Question: I experience strange situation: when I put check box by code, it has diffrent style then check box added by xml file.
this is the dynamically adding the check boxes:
'''
LinearLayout checkboxGroup = (LinearLayout) v.findViewById(R.id.category_checkbox_group);
for(String category : categories) {
CheckBox checkBox = new CheckBox(getActivity());
checkBox.setText("dynamically added");
checkBox.setOnClickListener(mCategoryChecked);
checkboxGroup.addView(checkBox);
}
'''
fragment of xml:
'''
<LinearLayout
android:id="@+id/category_checkbox_group"
android:layout_width="match_parent"
android:layout_height="wrap_content"
android:layout_gravity="center_horizontal"
android:orientation="vertical">
<CheckBox
android:layout_width="match_parent"
android:layout_height="wrap_content"
android:text="xml added" />
</LinearLayout>
'''
So after all I have one checkbox form xml and few checkboxes from code.
The screen looks like below:

so my questions are:
1. what style is default for dynamic views?
2. how to apply this style to xml's views?
3. is a easy way to change box in check box?
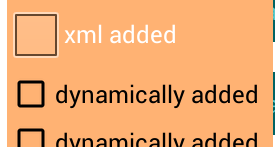
Answer: 1. The style for the dynamically added view depends on the context. In your situation the context is your activity, so the style of the added view is the style of your activity. If you didn't setup a theme for your activity, then it is the theme of your application, that you defined in your styles.xml. Example: <style name="AppTheme" parent="Theme.AppCompat.Light.DarkActionBar">
</style>
2. You most probably inflated the xml layout from a different context. If you are inflating it from the same context like your added views, the views should have the same style. Try to check this.
You can also set a style for one view in xml like that:
'''
<View
style="@style/Example" />
'''